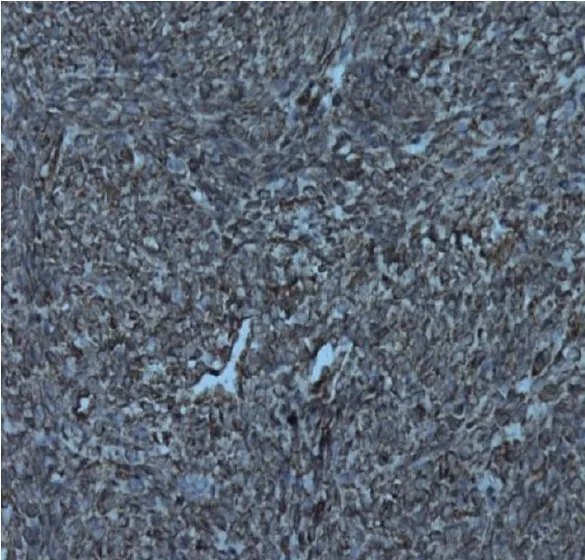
Photomicrograph showing tumour cells showing Vimentin positivity (20 x).
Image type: pathology (immunostaining)